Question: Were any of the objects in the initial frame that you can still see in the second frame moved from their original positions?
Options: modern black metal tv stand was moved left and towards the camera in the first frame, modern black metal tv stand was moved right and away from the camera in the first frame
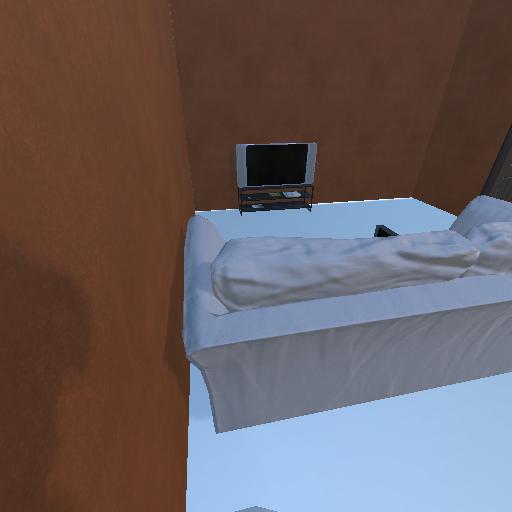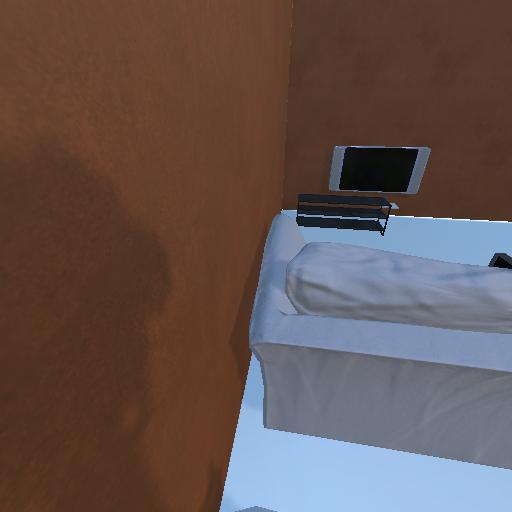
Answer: modern black metal tv stand was moved left and towards the camera in the first frame